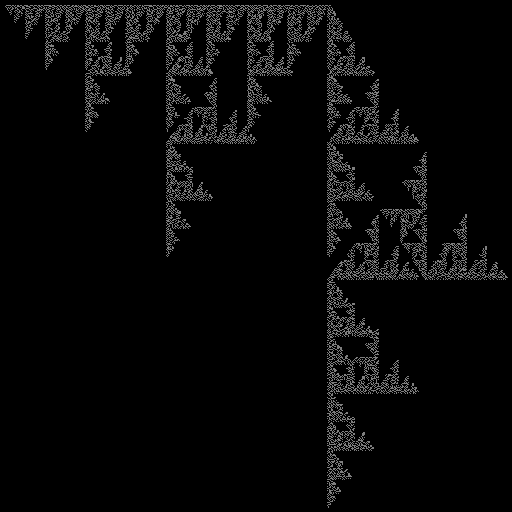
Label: binary